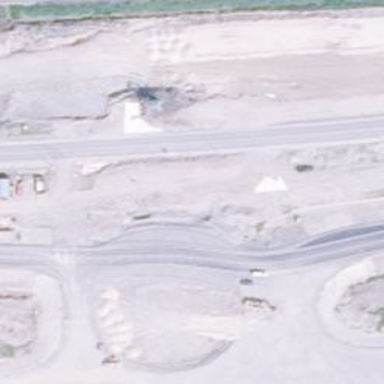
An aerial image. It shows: Primary link road with asphalt surface.